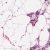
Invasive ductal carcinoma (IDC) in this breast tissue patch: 0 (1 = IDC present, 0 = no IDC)